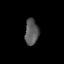
Tissue: lung
Cell type: Epithelial cells
Senescence score: 0.1904
Nuclear area (px): 347
Mean DAPI intensity: 89.47